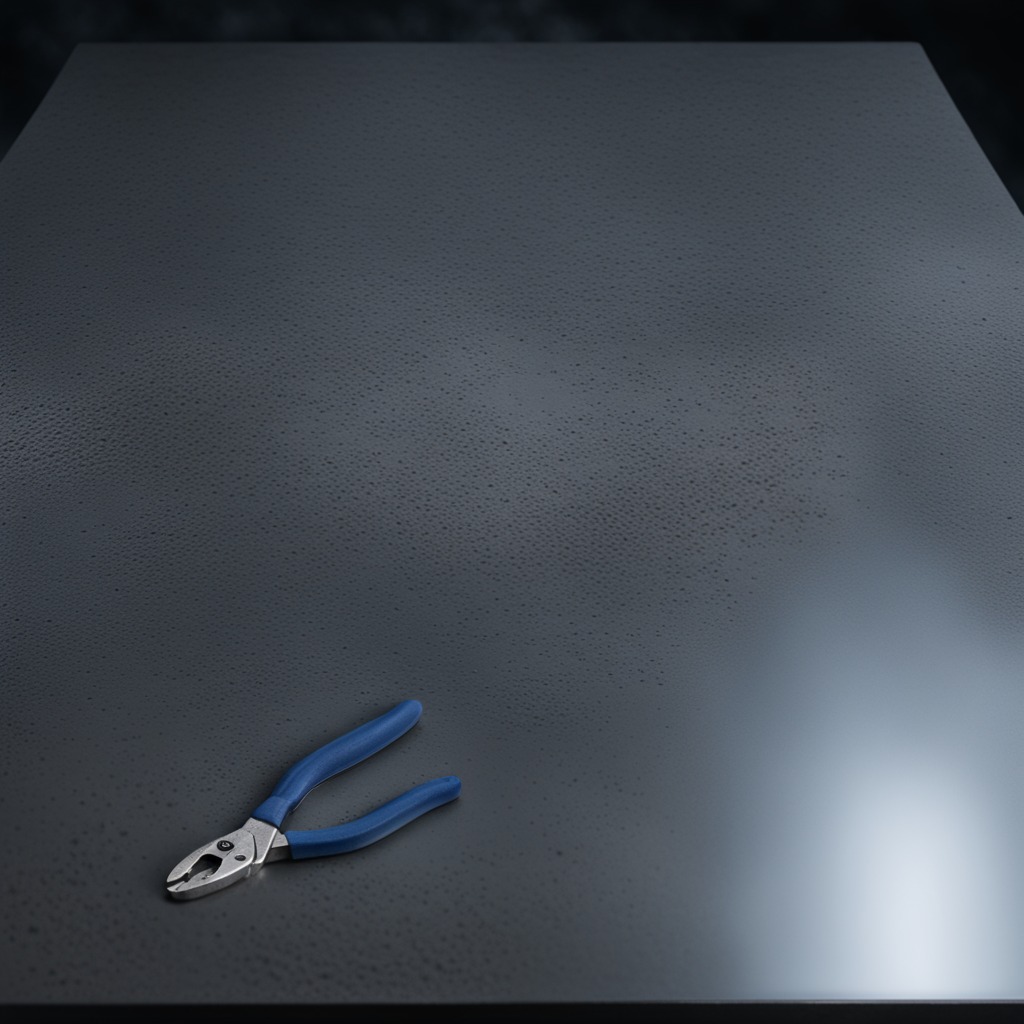
A plier is lying on a clean granite table inside a workshop at night.